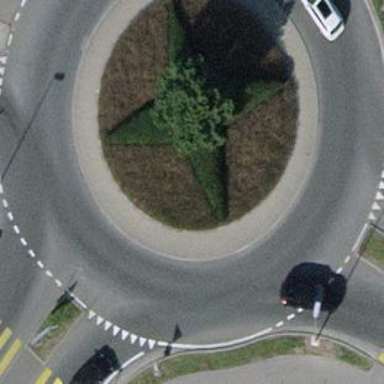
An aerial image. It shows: Asphalt road that is secondary route leading to roundabout.